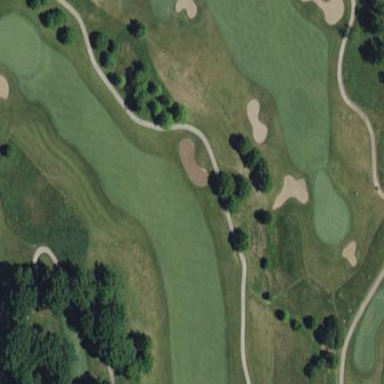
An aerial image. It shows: Scenic golf fairway.